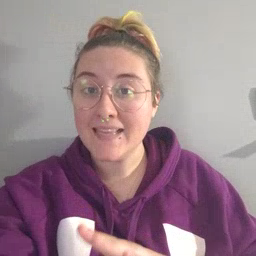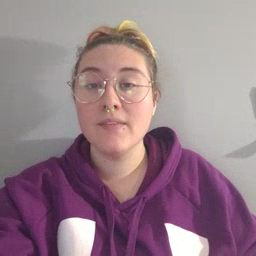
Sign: bee